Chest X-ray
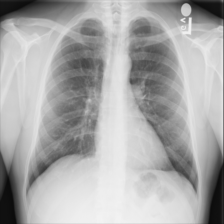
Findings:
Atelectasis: negative
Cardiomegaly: negative
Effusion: negative
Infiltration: negative
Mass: negative
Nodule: negative
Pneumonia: negative
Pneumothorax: negative
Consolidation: negative
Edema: negative
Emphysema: negative
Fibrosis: negative
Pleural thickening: negative
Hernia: negative